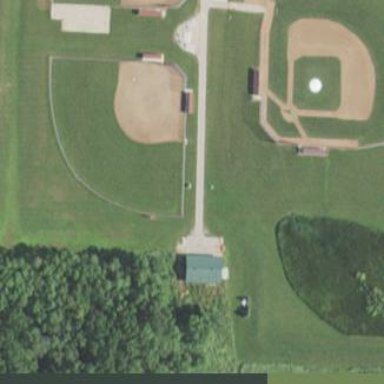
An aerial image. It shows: Baseball pitch for leisure land activities.